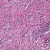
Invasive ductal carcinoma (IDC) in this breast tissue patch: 1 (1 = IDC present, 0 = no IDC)